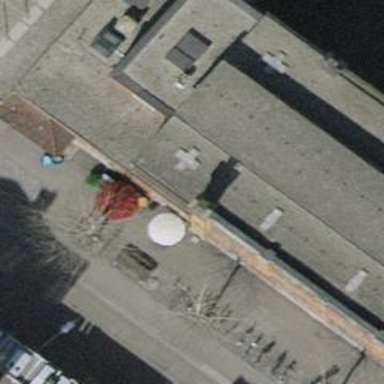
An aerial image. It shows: Furniture shop.